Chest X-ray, AP view. Patient: 47 years old, sex M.
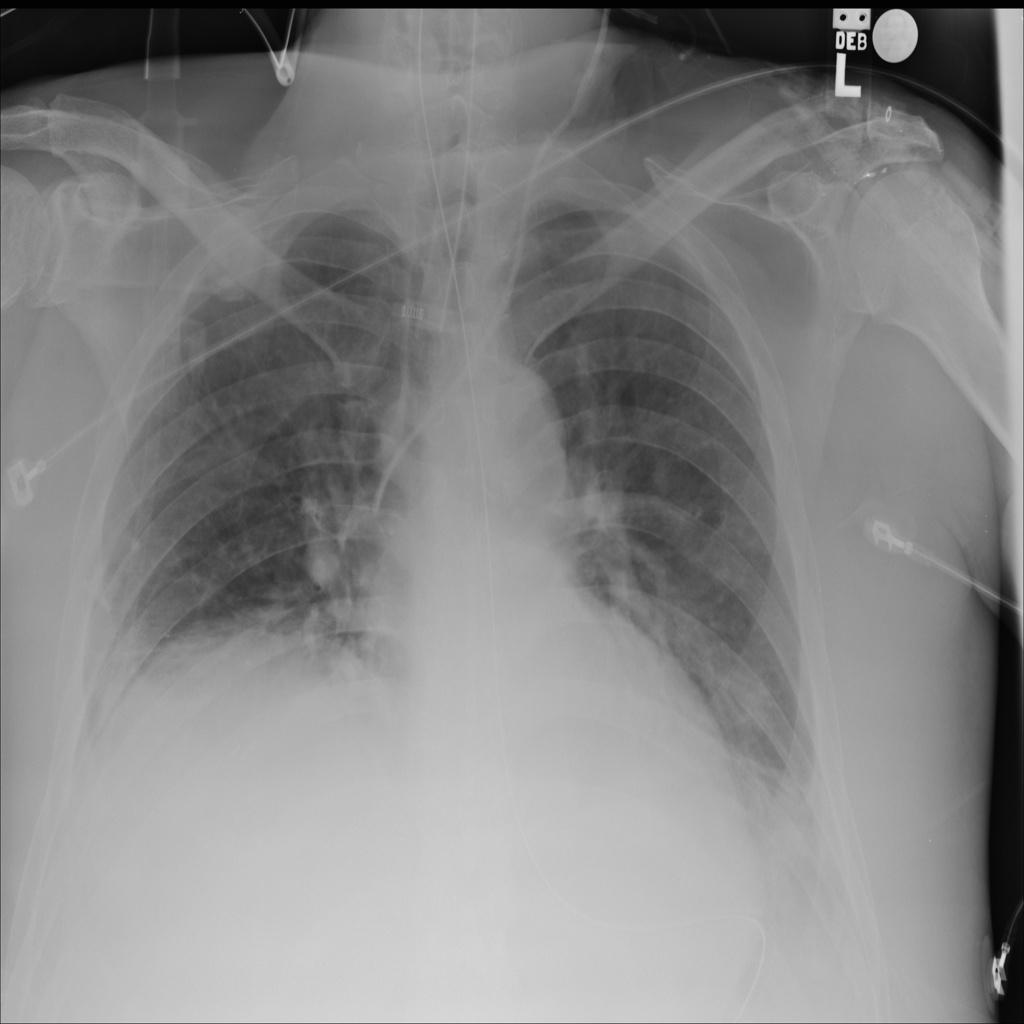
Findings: No Finding